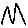
Label: zigzag